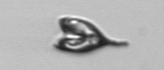
Label: Pyramimonas_longicauda